Interaction volume radius: 5 \u00c5
Interaction volume height: 15 \u00c5
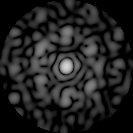
Disorder parameter: 0.7178